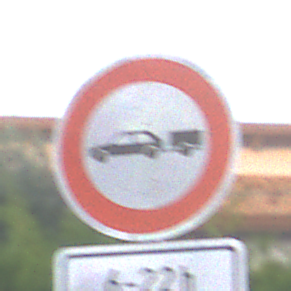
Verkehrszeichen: VerbotPersonenkraftwagenMitAnhaenger
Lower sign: ZeitangabenMitBeschraenkungAufWochentage4
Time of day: SunriseSunset
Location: Outdoor (Urban)
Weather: Clear
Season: NotSpecified
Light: Natural